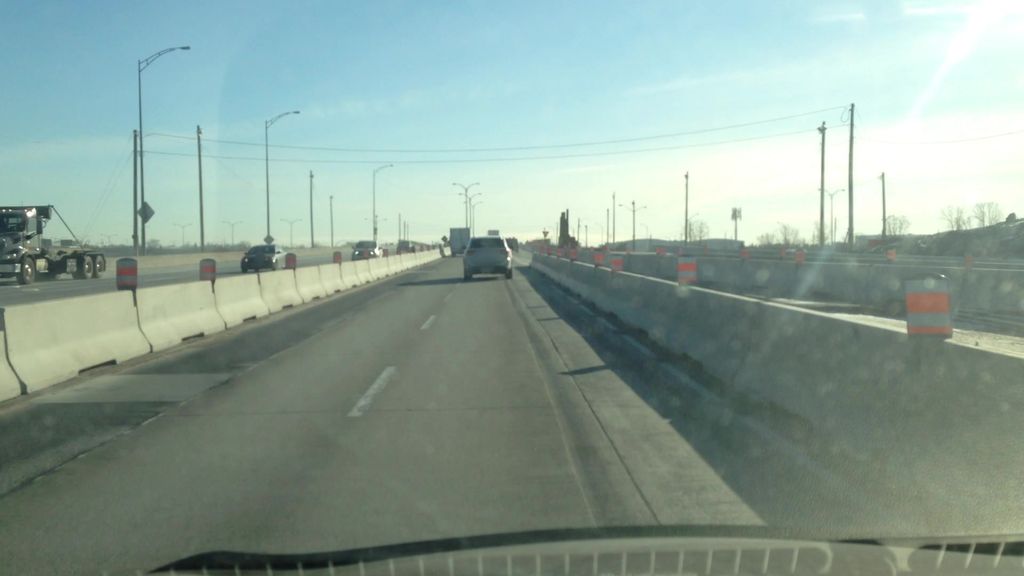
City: montreal